Question: I was asked to look if in windows forms c# i can make somehow to be the same layout as a repeater from Asp.
I attach a printscreen.
I am new to windows forms application.
I tried with DataRepeater as stated here but can not have a pagination as you will see i image attached. <URL>

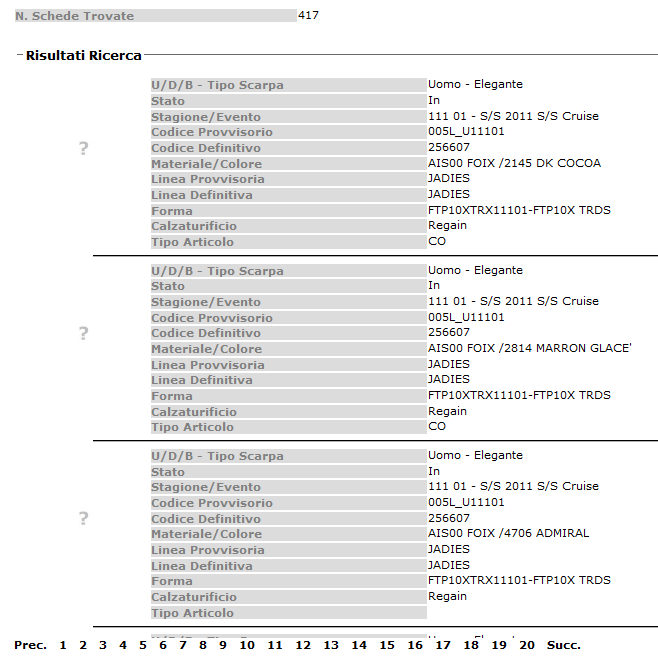
Answer: Here is a link to a simple tutorial about implementing paging with a DataGrid. This should get you the basics and you can further modify it to meet your needs.
<URL>